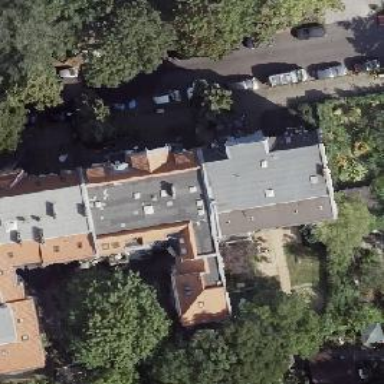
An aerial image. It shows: Building with saltbox-shaped roof.